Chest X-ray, PA view. Patient: 53 years old, sex F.
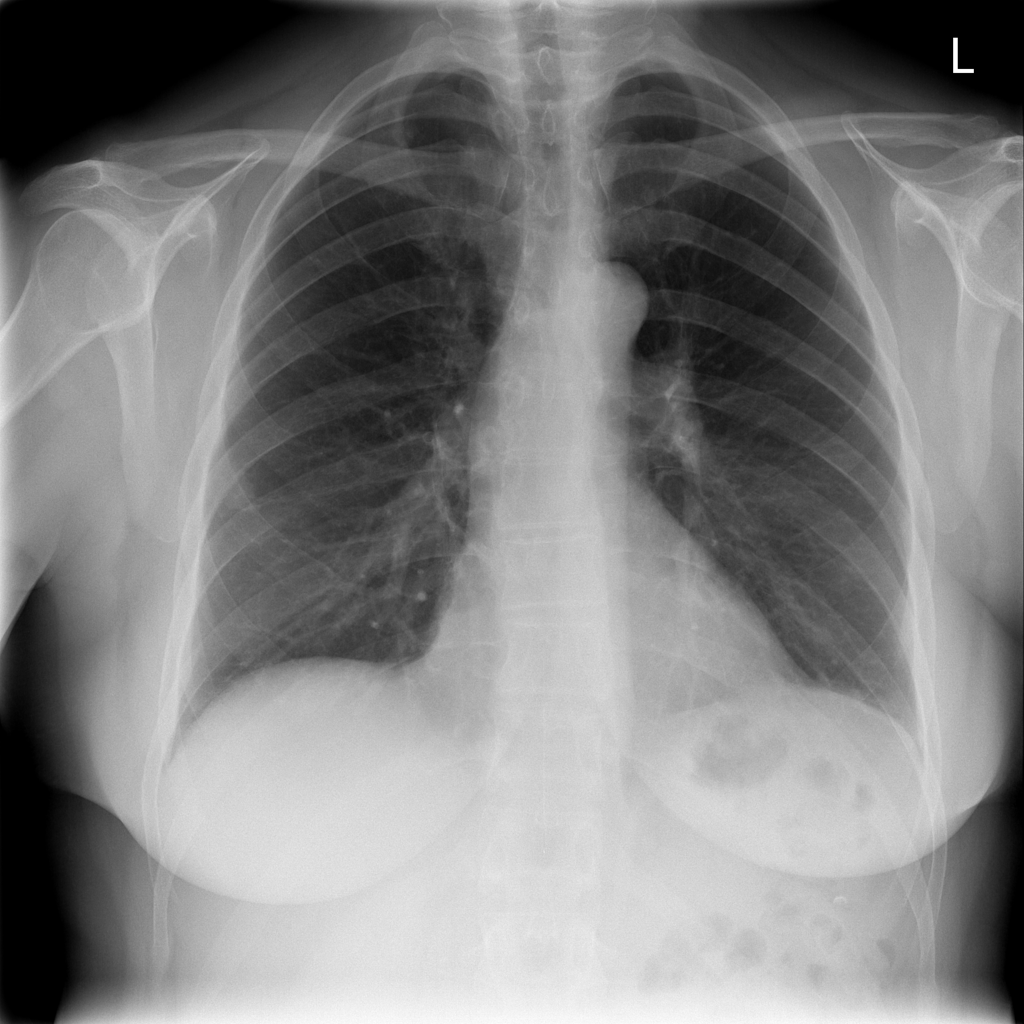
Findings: Nodule